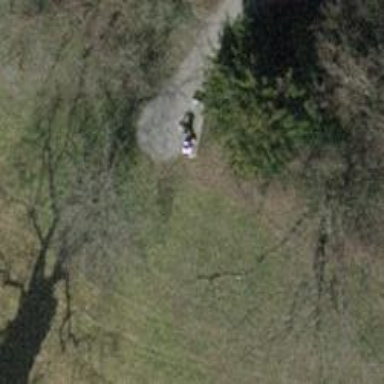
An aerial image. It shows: Bench for seating.